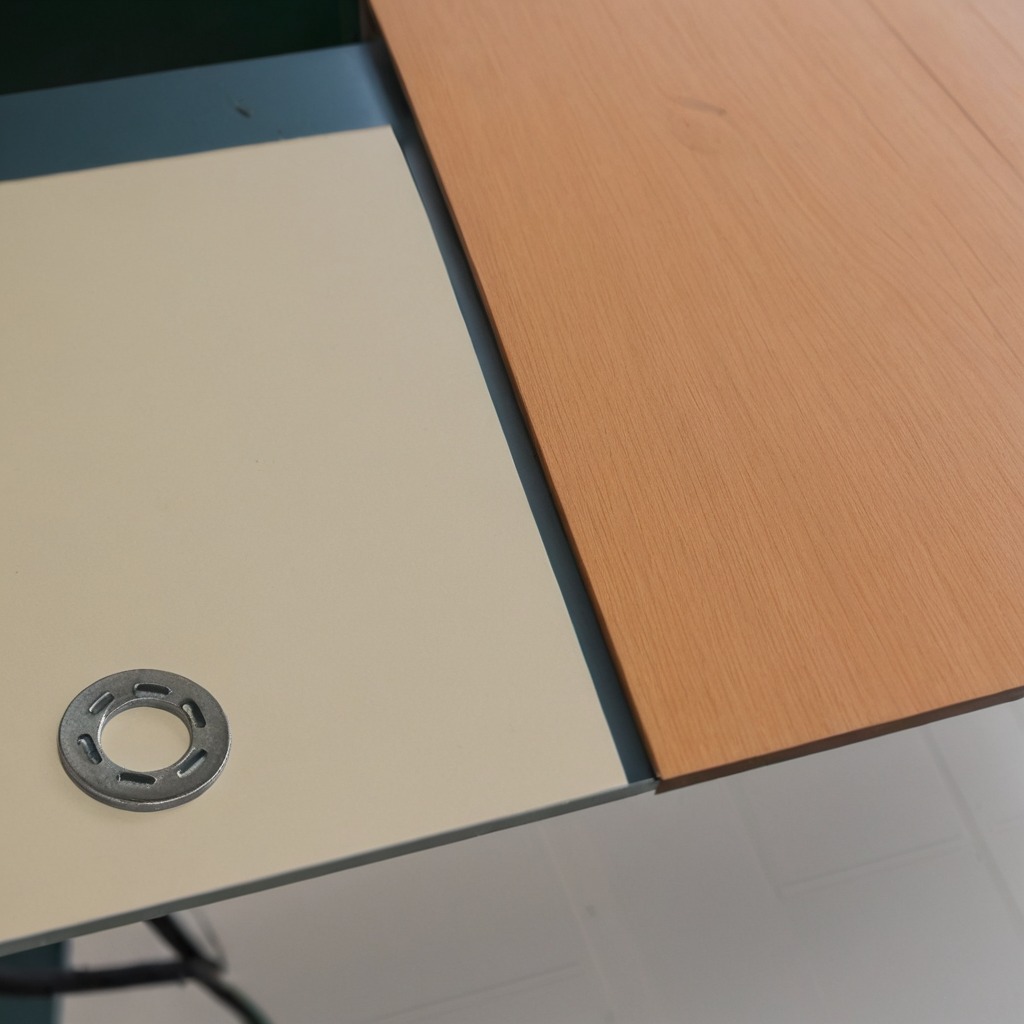
A flat metal washer is lying on the textured surface of the utility table.